【题型】填空题　【知识点】立体几何　【难度】medium
在正四棱锥 \(P-ABCD\) 中，\(\overrightarrow{PF} = \frac{2}{3}\overrightarrow{FD}\)，\(\overrightarrow{PE} = 2\overrightarrow{EB}\)，设平面 \(AEF\) 与直线 \(PC\) 交于点 \(G\)，\(\overrightarrow{PG} = \lambda \overrightarrow{GC}\)，则 \(\lambda = \underline{\quad\quad}\).

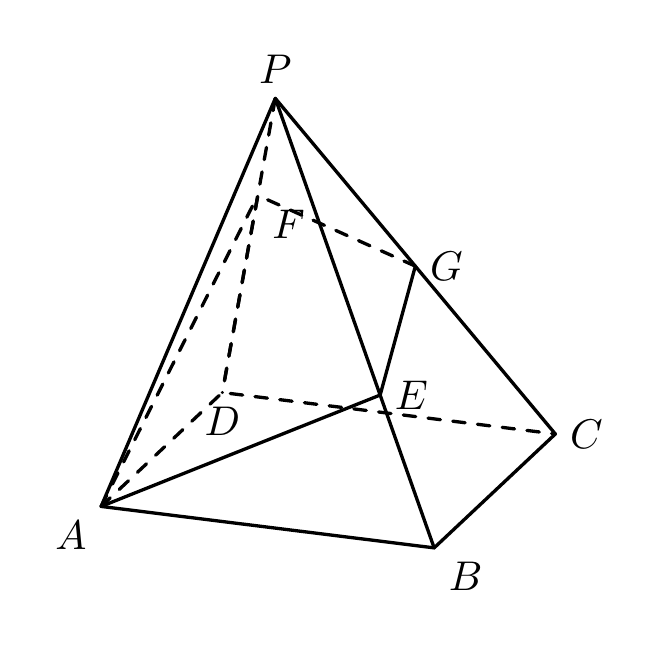
【解答】
【答案】\(\frac{1}{2}\)

【详解】
\[
\overrightarrow{PC} = \overrightarrow{PA} + \overrightarrow{AC} = \overrightarrow{PA} + \overrightarrow{AB} + \overrightarrow{AD} = \overrightarrow{PA} + \overrightarrow{PB} - \overrightarrow{PA} + \overrightarrow{PD} - \overrightarrow{PA} = \overrightarrow{PB} + \overrightarrow{PD} - \overrightarrow{PA},
\]

因为 \(\overrightarrow{PF} = \frac{2}{3}\overrightarrow{FD}\)，\(\overrightarrow{PE} = 2\overrightarrow{EB}\)，所以
\[
\overrightarrow{PC} = \overrightarrow{PB} + \overrightarrow{PD} - \overrightarrow{PA} = \frac{3}{2}\overrightarrow{PE} + \frac{5}{2}\overrightarrow{PF} - \overrightarrow{PA},
\]

又 \(\overrightarrow{PG} = \lambda \overrightarrow{GC}\)，故 \(\overrightarrow{PC} = \frac{1+\lambda}{\lambda}\overrightarrow{PG}\)，

即 \(\frac{1+\lambda}{\lambda}\overrightarrow{PG} = \frac{3}{2}\overrightarrow{PE} + \frac{5}{2}\overrightarrow{PF} - \overrightarrow{PA}\)，故
\[
\overrightarrow{PA} = \frac{3}{2}\overrightarrow{PE} + \frac{5}{2}\overrightarrow{PF} - \frac{1+\lambda}{\lambda}\overrightarrow{PG},
\]

因为平面 \(AEF\) 与直线 \(PC\) 交于点 \(G\)，所以 \(A\)，\(E\)，\(F\)，\(G\) 四点共面，

所以 \(\frac{3}{2} + \frac{5}{2} - \frac{1+\lambda}{\lambda} = 1\)，解得 \(\lambda = \frac{1}{2}\).

故答案为：\(\frac{1}{2}\).
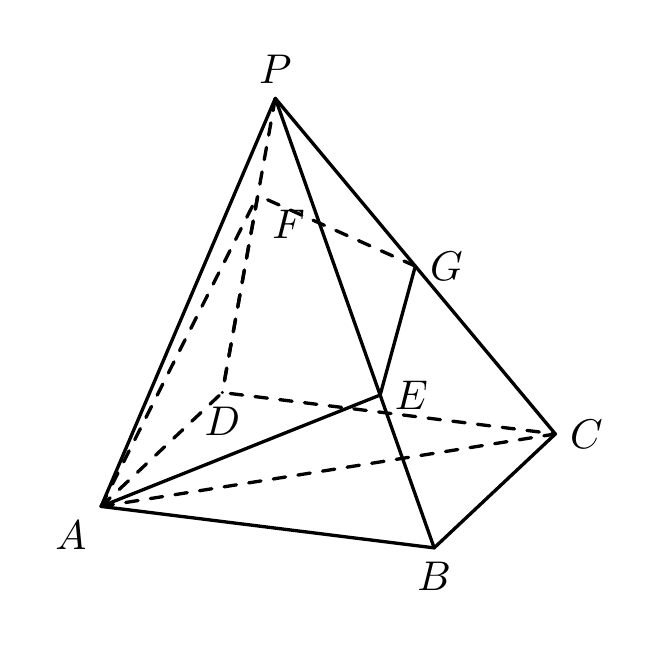